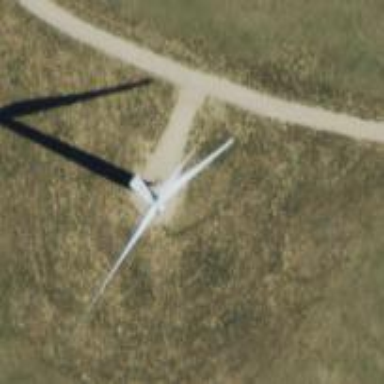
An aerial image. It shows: Wind generator powered by horizontal-axis wind turbine.